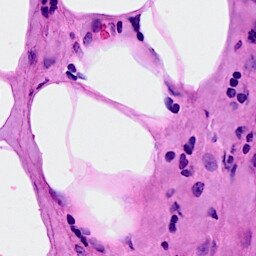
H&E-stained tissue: Breast